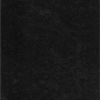
Label: dusty